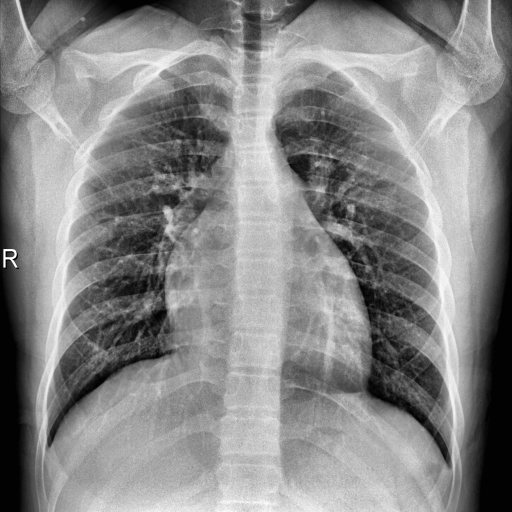
Finding: NORMAL